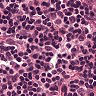
Metastatic tissue present: no